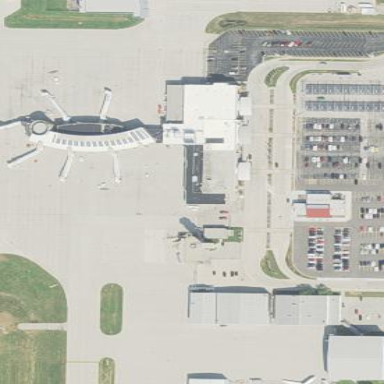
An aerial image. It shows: Commercial building that serves as airport terminal.